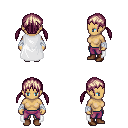
a pixel art fantasy rpg character, female body template, human, tanned skin, white cape, magenta pants, white blonde twin-tailed hairstyle, white cloth bandages, brown shoes, four views (front, back, left, right), 2x2 character sprite sheet, small pixel art, hard edges, no anti-aliasing